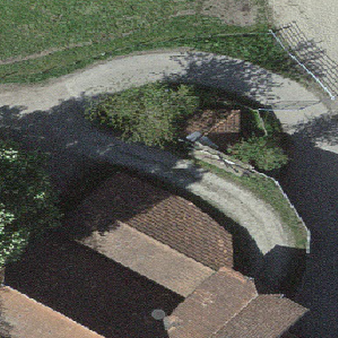
Label: other